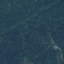
Land use / land cover class: Forest